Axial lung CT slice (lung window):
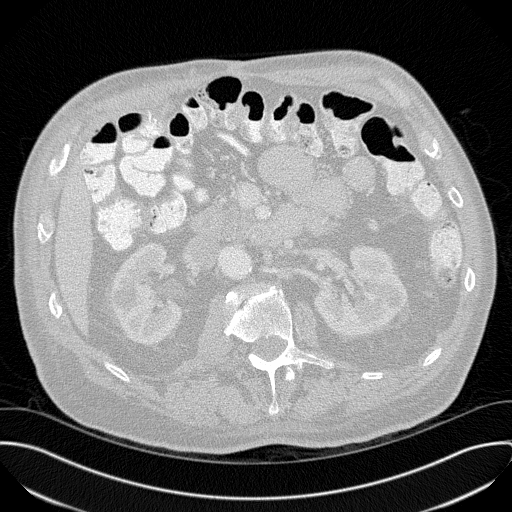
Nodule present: no